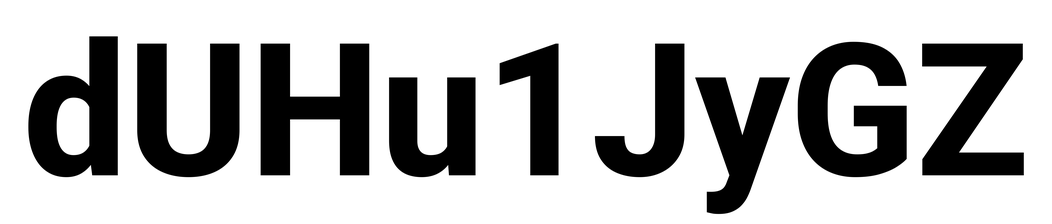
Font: Roboto_ExtraBold